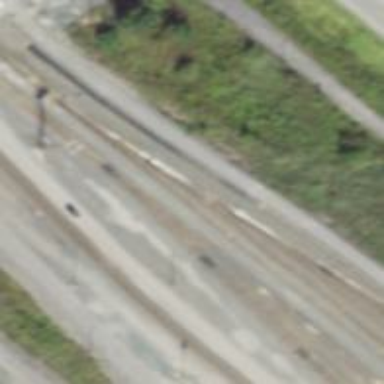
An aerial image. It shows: Railway yard in service.